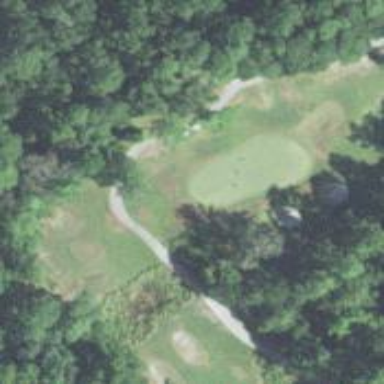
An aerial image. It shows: View of golf hole.